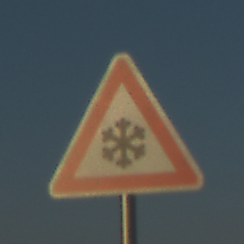
Verkehrszeichen: SchneeOderEisglaette
Umgebung: Outdoor, Beach
Tageszeit: SunriseSunset
Wetter: Clear
Licht: Natural
Jahreszeit: NotSpecified
Kontrast: HighContrast